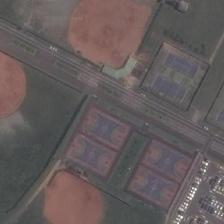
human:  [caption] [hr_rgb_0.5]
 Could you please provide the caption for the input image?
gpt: three fan-shape courts and eight blue courts beside .

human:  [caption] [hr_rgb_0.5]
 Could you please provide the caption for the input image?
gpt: three baseball fields with four tennis courts and a parking lot are around four basketball fields .

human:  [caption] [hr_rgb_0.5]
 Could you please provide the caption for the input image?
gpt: it is a vast expanse of area with facilities such as basketball courts, baseball courts, tennis courts and a parking lot .

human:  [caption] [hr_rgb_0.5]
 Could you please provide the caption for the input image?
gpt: three baseball fields and four basketball fields is next to a parking lot .

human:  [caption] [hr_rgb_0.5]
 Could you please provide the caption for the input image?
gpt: four basketball fields are surrounded by four tennis fields and a parking lot and three baseball fields .